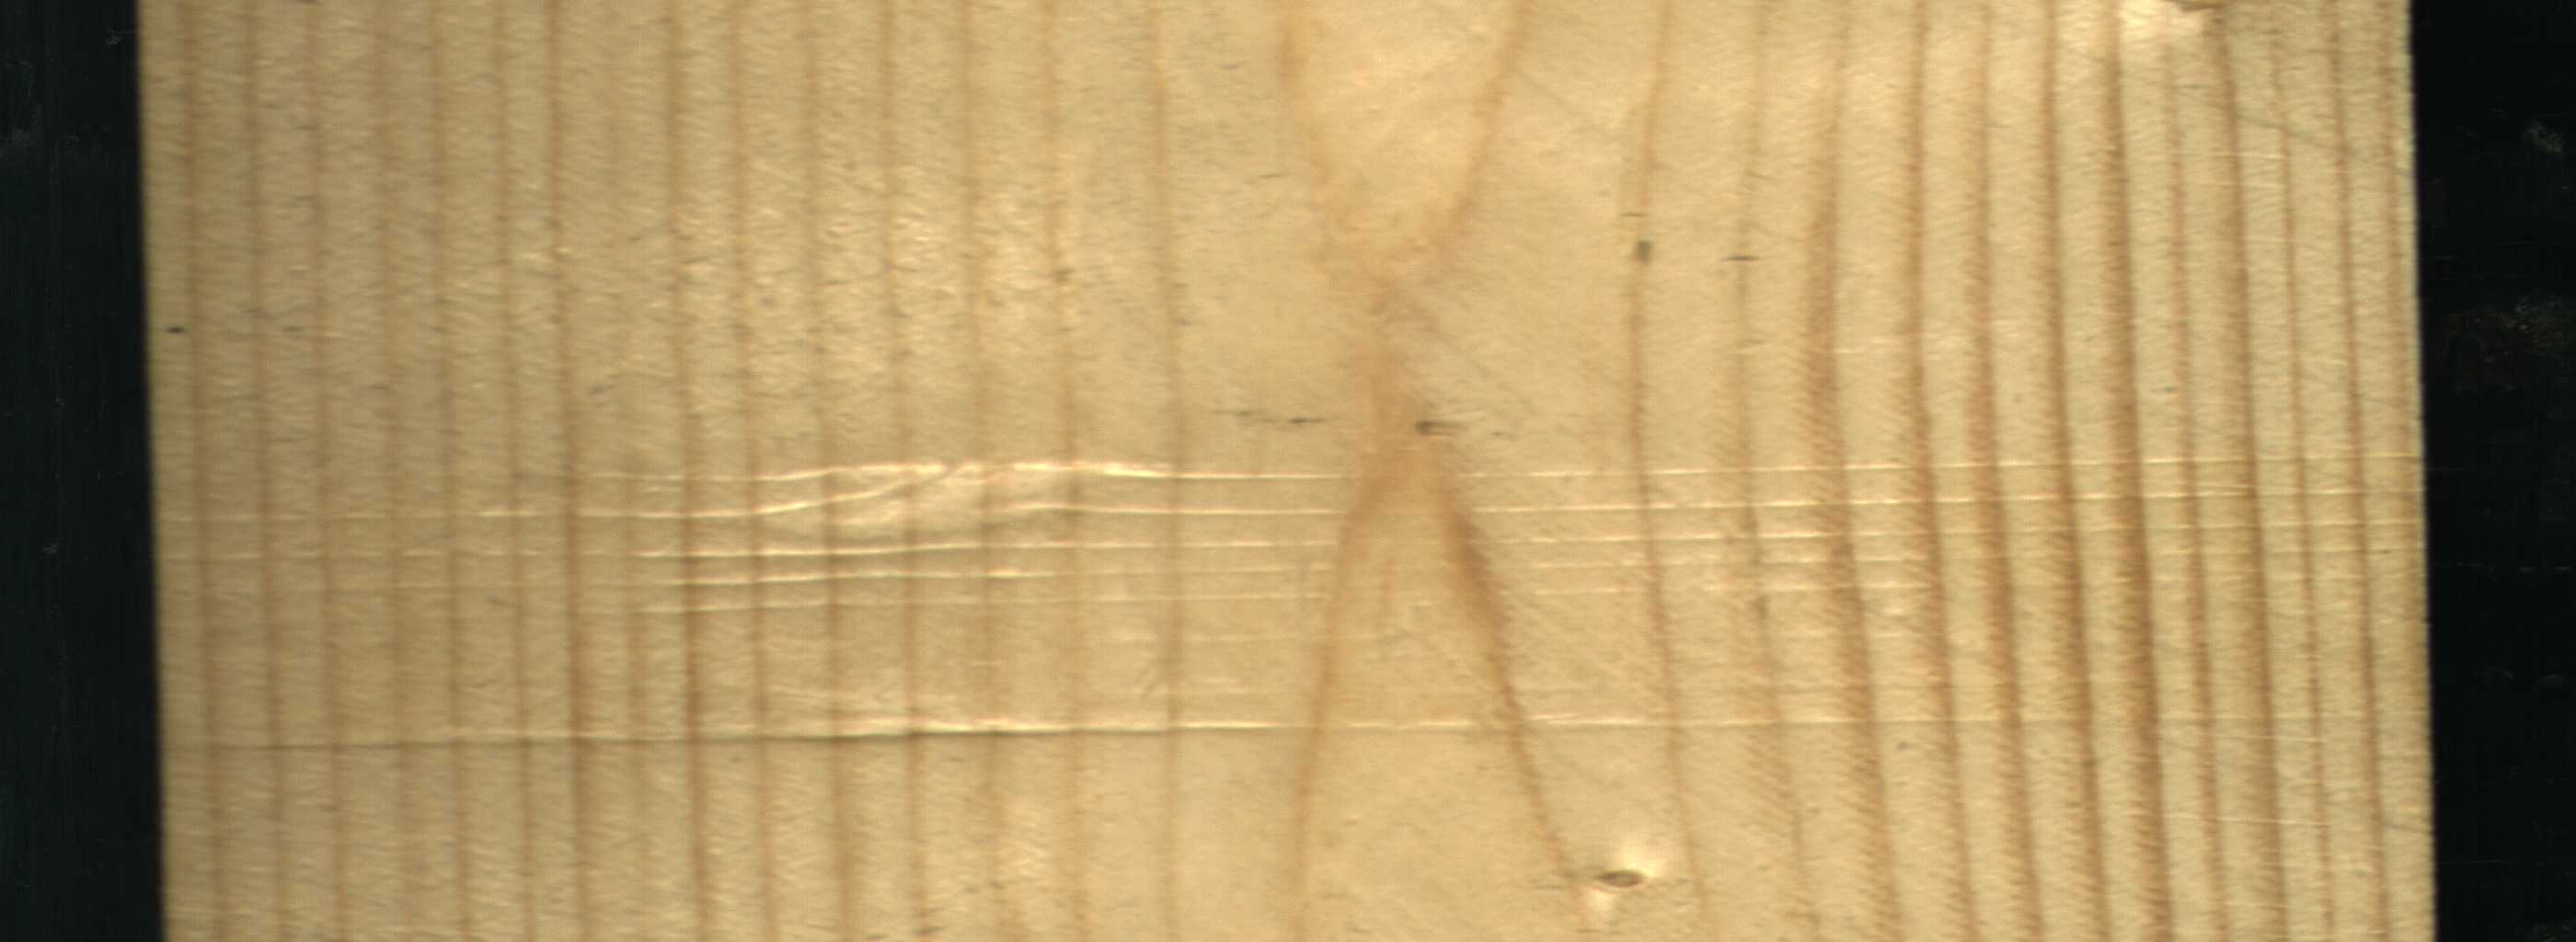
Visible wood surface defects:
Live_Knot